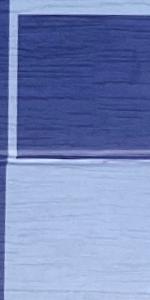
Label: Empty